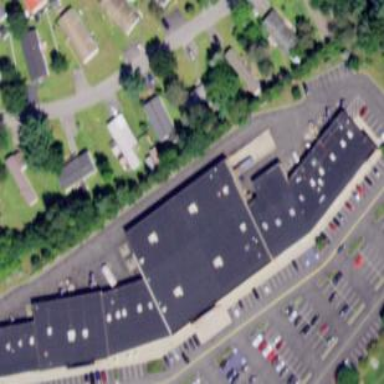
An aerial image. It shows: Commercial building.